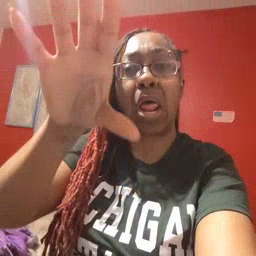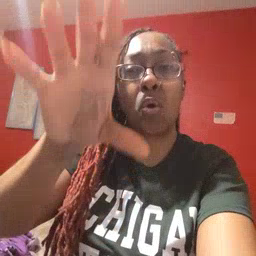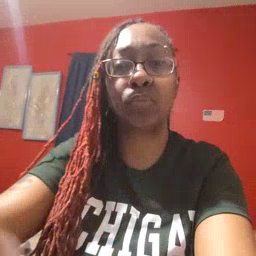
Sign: alligator